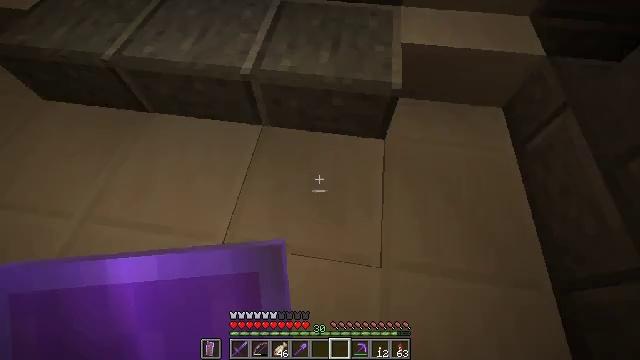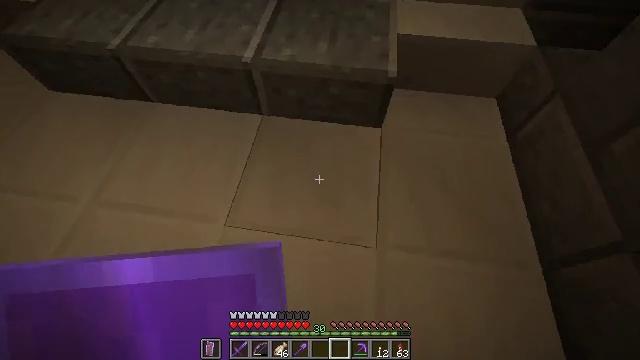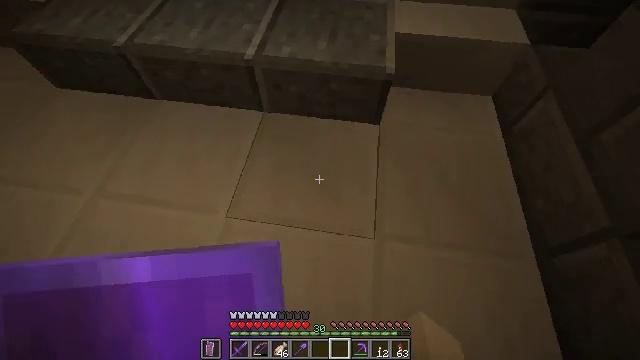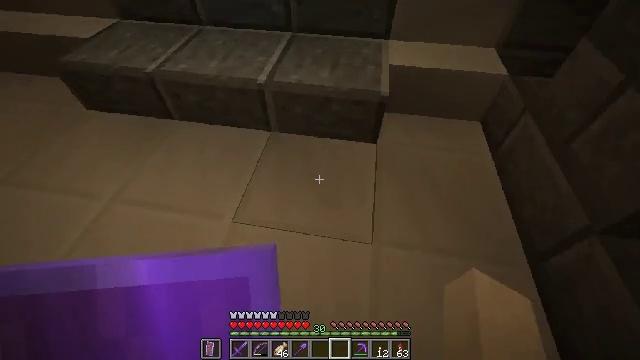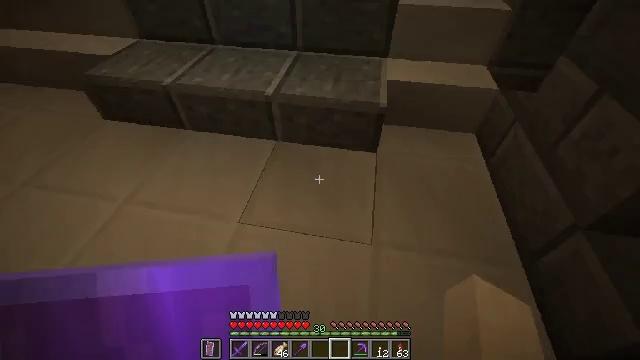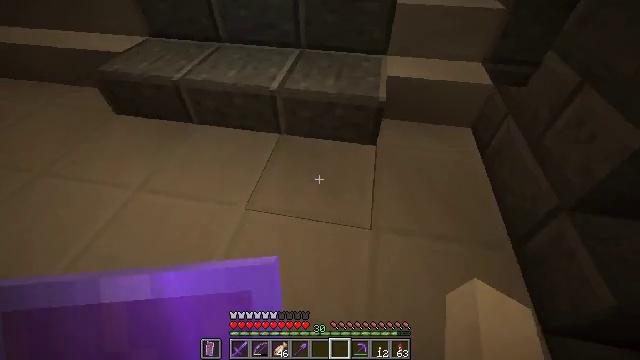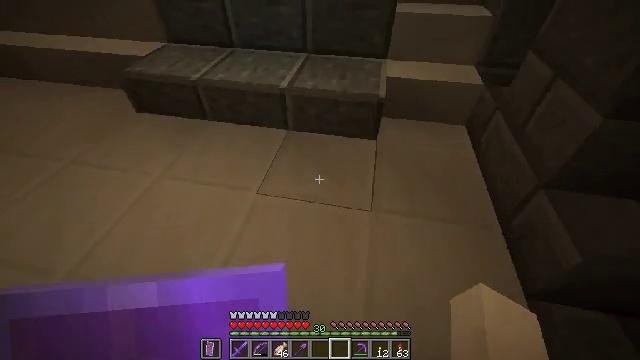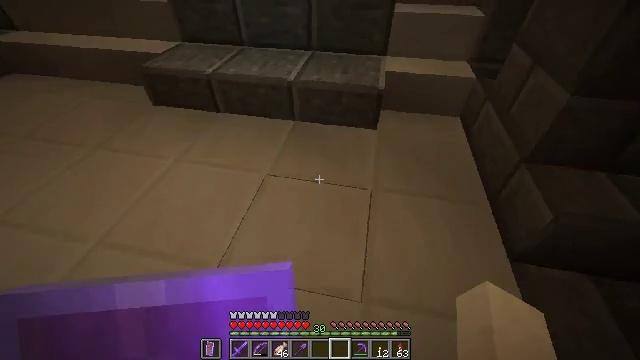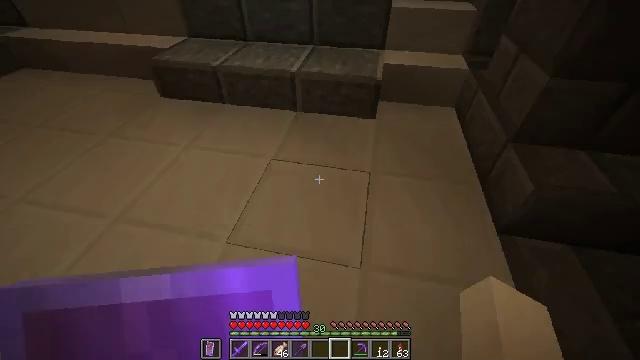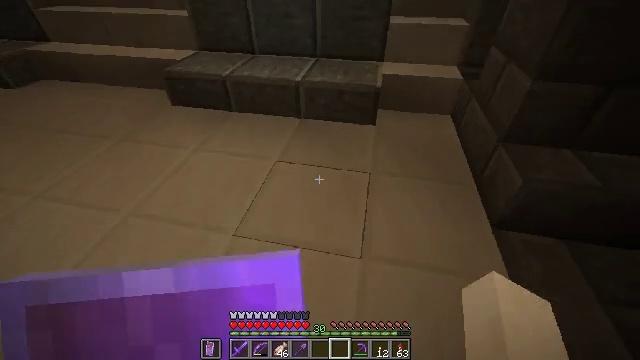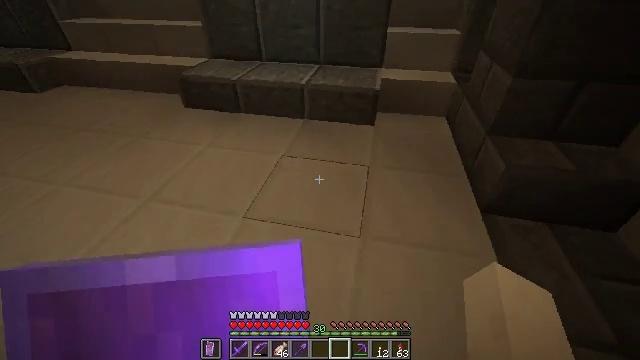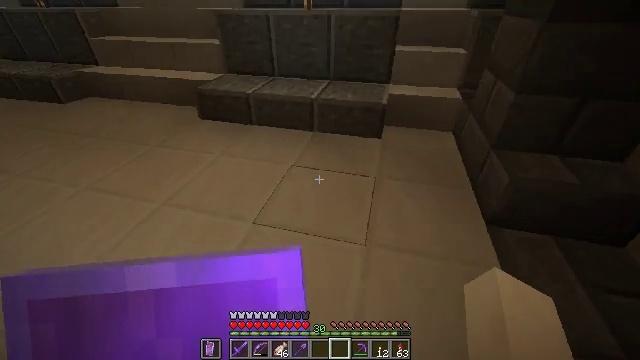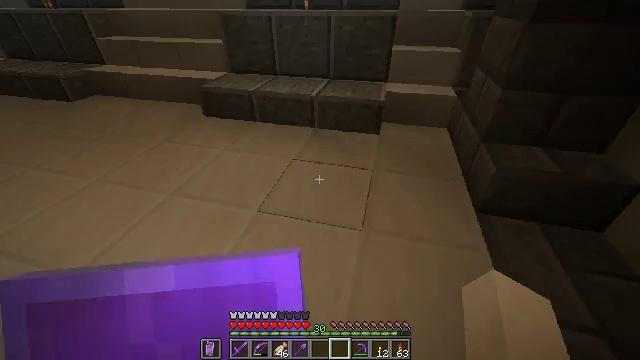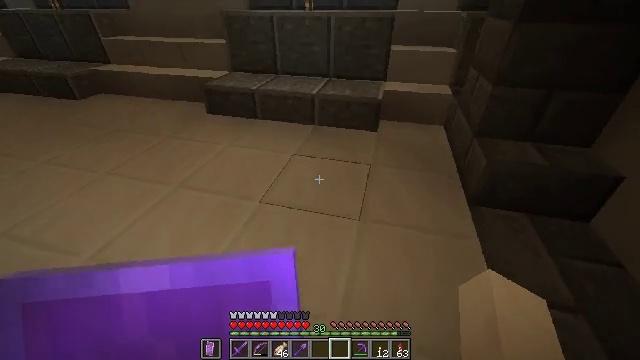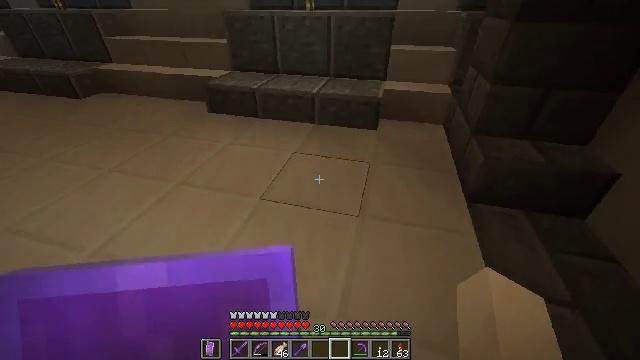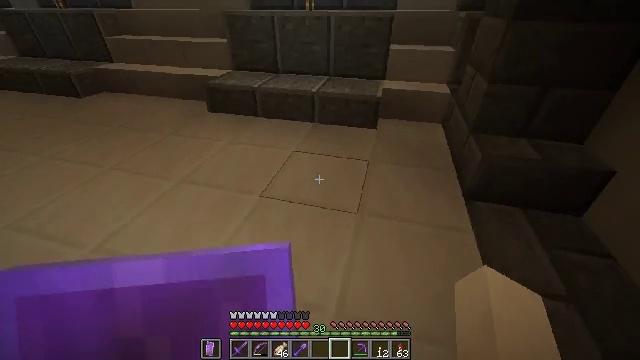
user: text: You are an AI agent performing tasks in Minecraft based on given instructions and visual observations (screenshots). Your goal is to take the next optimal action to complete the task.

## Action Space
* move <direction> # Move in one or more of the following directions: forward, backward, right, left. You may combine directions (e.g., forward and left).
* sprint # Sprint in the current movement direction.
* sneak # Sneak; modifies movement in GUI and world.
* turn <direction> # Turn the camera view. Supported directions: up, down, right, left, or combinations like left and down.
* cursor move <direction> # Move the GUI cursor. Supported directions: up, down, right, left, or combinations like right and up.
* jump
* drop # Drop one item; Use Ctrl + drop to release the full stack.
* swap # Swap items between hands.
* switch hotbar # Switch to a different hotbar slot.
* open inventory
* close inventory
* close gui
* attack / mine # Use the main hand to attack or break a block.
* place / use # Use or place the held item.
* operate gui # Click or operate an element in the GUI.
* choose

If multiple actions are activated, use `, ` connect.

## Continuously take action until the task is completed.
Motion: motion action
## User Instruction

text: Attack the quartz slab to collect it.
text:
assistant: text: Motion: move back
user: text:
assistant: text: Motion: move back
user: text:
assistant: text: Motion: move back, turn left and up
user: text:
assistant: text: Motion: move back, turn up
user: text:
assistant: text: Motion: move back
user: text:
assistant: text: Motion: move back, turn up
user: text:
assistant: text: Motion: move back
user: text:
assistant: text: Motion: move back
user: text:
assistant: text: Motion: move back, turn up
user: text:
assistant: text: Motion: move back, turn up
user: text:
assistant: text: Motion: move back, turn left and up
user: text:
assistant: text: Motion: no_op
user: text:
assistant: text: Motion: no_op
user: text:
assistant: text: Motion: no_op
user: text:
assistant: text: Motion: no_op
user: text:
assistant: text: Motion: no_op
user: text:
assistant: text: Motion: no_op
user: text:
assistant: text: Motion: turn left and up
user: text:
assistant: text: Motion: turn left and up
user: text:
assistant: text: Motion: turn left and up
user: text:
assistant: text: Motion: turn left and down
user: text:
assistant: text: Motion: no_op
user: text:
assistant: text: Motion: no_op
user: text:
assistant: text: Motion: move right
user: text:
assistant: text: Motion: move right
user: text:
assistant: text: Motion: move right
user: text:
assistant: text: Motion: move right
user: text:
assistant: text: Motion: move right
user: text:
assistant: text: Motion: move right
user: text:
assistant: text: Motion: move right, turn right and down